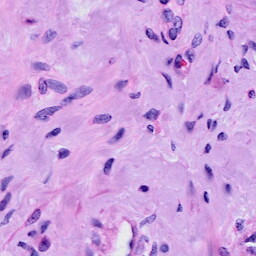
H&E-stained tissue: Cervix